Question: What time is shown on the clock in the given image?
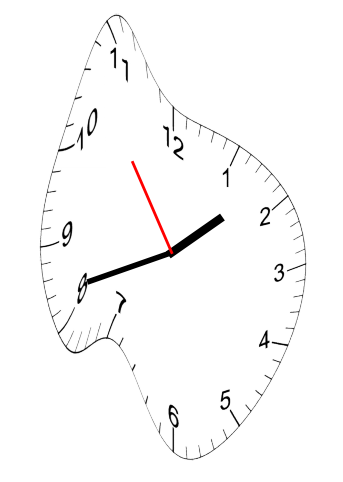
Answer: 01:41:54